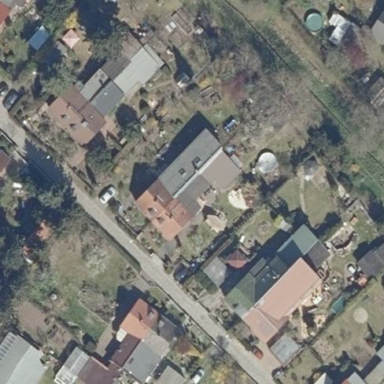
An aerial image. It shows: Semi-detached house with gabled roof.